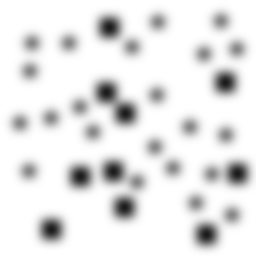
Squares: 10
Triangles: 0
Stars: 22
Total shapes: 32